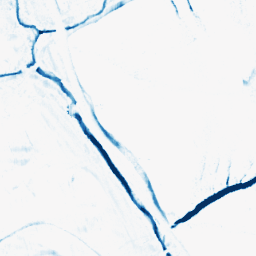
Category: morphological
Decomposition family: morphological_rect
Decomposition parameters: operation: closing
width: 5
height: 10
Upsampling method: linear_exact
Upsampling parameters: scale: 4
Upsampling scale: 4